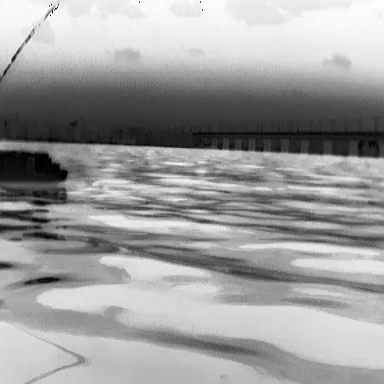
There is a fishing_boat in the infrared image.